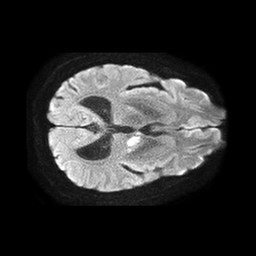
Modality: TRACE
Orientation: axial
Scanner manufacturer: philips
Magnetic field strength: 1.5 T
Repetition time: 4.6 s
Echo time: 0.08517 s